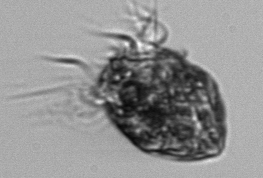
Label: Strombidium_morphotype1